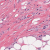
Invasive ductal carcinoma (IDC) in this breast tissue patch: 1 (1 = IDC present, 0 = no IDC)